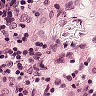
Metastatic tissue present: no